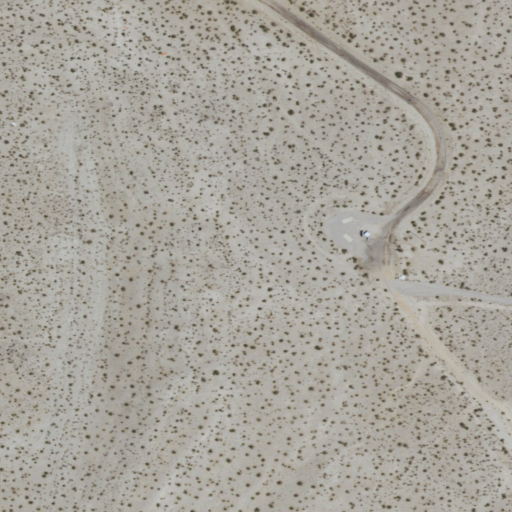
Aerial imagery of mountains in California named White Hills containing shrub and barren land